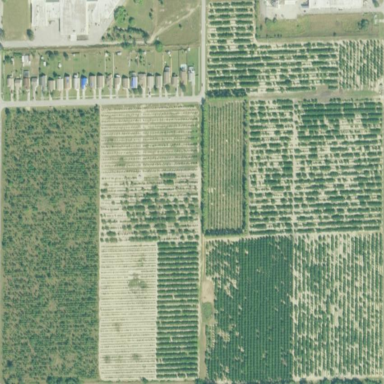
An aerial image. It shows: Orchard.